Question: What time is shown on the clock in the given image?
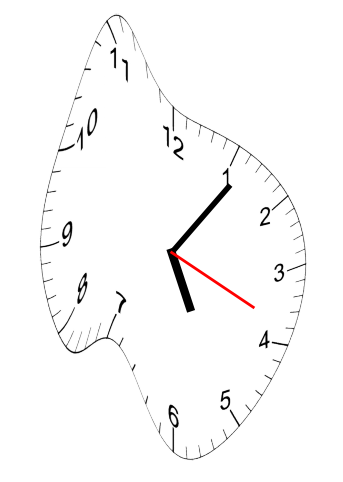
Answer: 05:06:19